Aerial crown-view tile of a tropical tree (Barro Colorado Island, Panama), acquired 20241216:
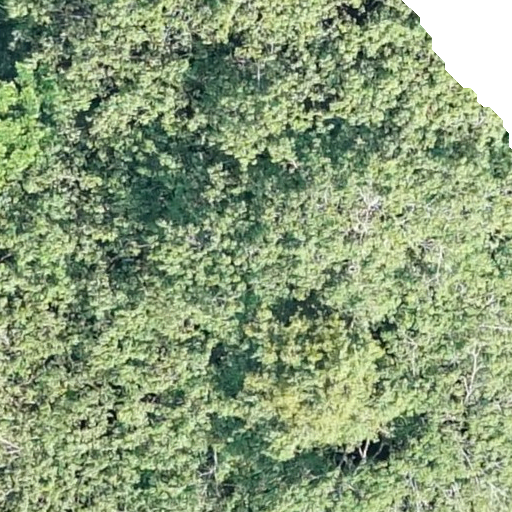
Species: Hura crepitans
GBIF accepted scientific name: Hura crepitans
Crown area: 534.819 m²